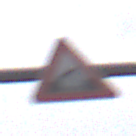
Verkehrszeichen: BeweglicheBruecke
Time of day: MorningAfternoon
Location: Outdoor (Nature)
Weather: Overcast
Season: Autumn
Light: Natural